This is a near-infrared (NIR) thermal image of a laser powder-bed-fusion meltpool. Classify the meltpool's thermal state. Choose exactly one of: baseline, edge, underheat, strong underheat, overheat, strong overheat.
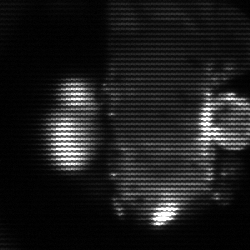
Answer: strong underheat